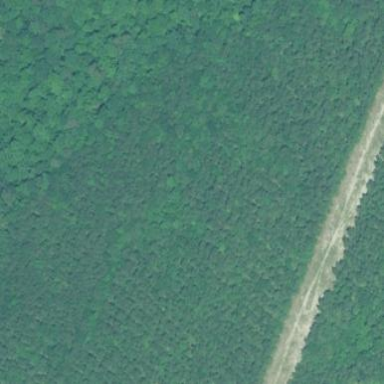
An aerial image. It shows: Evergreen needle-leaved forest.